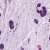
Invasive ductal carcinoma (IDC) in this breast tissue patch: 1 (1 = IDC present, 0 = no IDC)